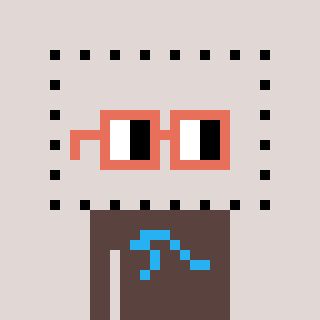
a pixel art character with square orange glasses, a void-shaped head and a darkbrown-colored body on a warm background